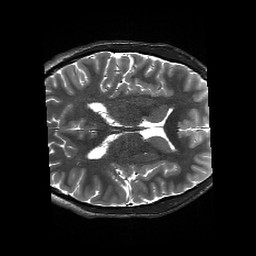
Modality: T2w
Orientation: axial
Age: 18
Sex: male
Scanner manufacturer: siemens
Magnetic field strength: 3 T
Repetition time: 13.52 s
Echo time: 0.088 s